Question: I'm currently learning image processing with Matlab. What I'm trying to do is to find in the following image all the letter 's and remove all the rest.

First of all I convert the image to a binary one. Then I try to get rid of the noise by using a median filter. There are some gaps in some of tha a's borders, which I fill by opening the image.
But then I get stuck, I found some things on the internet (which I do not completely understand) with which I am able to select the gaps from all the a's.
What should I do next?
My code is as follows:
'''
text = imread('http://i.stack.imgur.com/N4nCm.png');
text = mat2gray(text);
% find threshold and chance to binary image
border = graythresh(text);
textbw = im2bw(text, border);
imshow(textbw);
% remove noise with median filter
textfilt = medfilt2(textbw);
% remove small holes in the border of the a
se = strel('disk', 4);
texter = imopen(textfilt, se);
% find holes
s = regionprops(texter, 'BoundingBox');
bb = round(reshape([s.BoundingBox], 4, []).');
% show original image with holes
imshow(textbw);
for idx = 1 : numel(s)
rectangle('Position', bb(idx,:), 'edgecolor', 'red');
end
'''
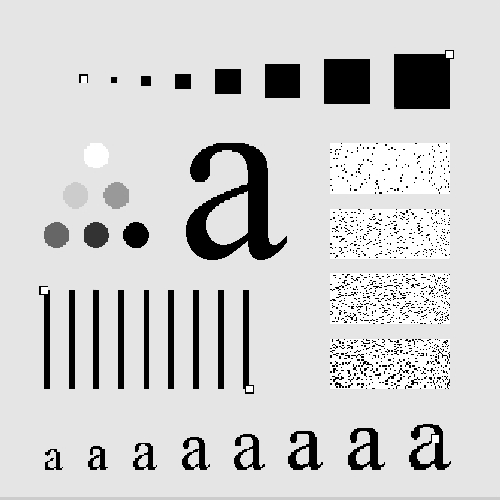
Answer: That is a nice problem to tackle. Here is an approach you could use, but I admit that it is by no means perfect and might not be that robust. Hopefully it will give you ideas...
What I did is basically filter the image with a median filter (as you did) and removed small elements using 'bwareaopen'. Then I called 'regionprops' to get a bunch of properties, among which the most important are the 'area' and 'eccentricity'. The idea was that all letters "a" should have a somewhat similar eccentricity, therefore once we know the eccentricity of one letter we can find the other letters that have about the same. You could probably make the code more robust using additional properties that make the letters stand out from the rest; maybe the ratio 'MajorAxisLength/MinorAxisLength' for instance. I'll leave that part up to you :)
So the easiest way to pick a letter in this case was to select the object with the largest area, which is the big at the center of your image. Once we have its eccentricity, we can apply some threshold and select only those objects found using 'regionprops' that have an eccentricity about similar. The median filter and call to 'bwareaopen' applied earlier are important here because the kind of noise in the 4 boxes on the right can complicate things if they are not removed, as a few of the random spots are likely to have an eccentricity similar to our dear letter "a".
That being said, here is the commented code. Note that I changed the name of your 'text' variable to 'textIm' since 'text' is a Matlab function.
'''
clc
clear
close all
textIm = imread('http://i.stack.imgur.com/N4nCm.png');
%// find threshold and change to binary image
border = graythresh(textIm);
%// =========== NEW \ ===========
%// NOTICE the use of ~im2bw(...)
textbw = ~im2bw(textIm, border);
%// remove noise with median filter
%// =========== NEW \ ===========
textfilt = medfilt2(textbw,[7 7]);
textfilt = bwareaopen(textfilt,8);
%// =========== NEW \ ===========
%// Use an absurdely large line structuring element oriented at 25 degrees
%// to make the a's stand out
se = strel('line', 20 ,25);
textfilt = imclose(textfilt, se);
%// Get a couple properties. Note the "Eccentricity"
S = regionprops(textfilt, 'Area','Eccentricity','Centroid','BoundingBox');
All_areas = vertcat(S.Area);
%// Find the largest element (i.e. the big a). We will use it to get its
%// eccentricity and fetch other a's.
[MaxArea, MaxAreaIdx] = (max(All_areas(:)));
%// Get eccentricity of largest letter.
RefEcc = S(MaxAreaIdx).Eccentricity
'''
Here the eccentricity of the large "a" is 0.6654. An eccentricity of 0 means a circle and an eccentricity of 1 means a line.
'''
%// Just concatenate everything. Easier to work with.
All_Ecc = vertcat(S.Eccentricity);
All_Centroids = vertcat(S.Centroid);
All_BB = vertcat(S.BoundingBox)
%// Find elements that have the approximate eccentricity of the large a
%// found earlier. You can be more/less stringent and add more conditions here.
PotA = find(All_Ecc > RefEcc*.8 & All_Ecc < RefEcc*1.2)
%// Display output with centroids and bounding boxes.
imshow(textIm)
hold on
scatter(All_Centroids(PotA,1),All_Centroids(PotA,2),60,'r','filled');
for k = 1:numel(PotA)
rectangle('Position',All_BB(PotA(k),:),'EdgeColor','y','LineWidth',2)
end
'''
And output, with centroids as red dots and bounding boxes as yellow rectangles:

That was fun! Hope I could help somehow. You might need to adapt the code for other letters or if you have other circle-ish objects in your image, but I guess that's a start.